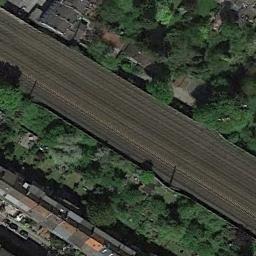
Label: railway